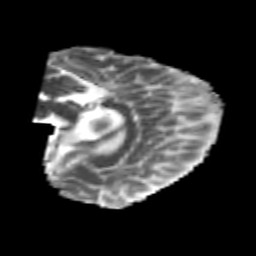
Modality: MD
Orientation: sagittal
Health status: healthy
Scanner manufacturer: philips
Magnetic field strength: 3 T
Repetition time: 6.964 s
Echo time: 0.092 s